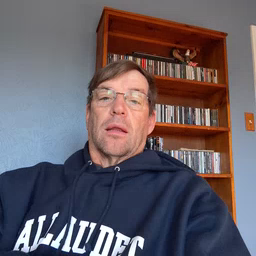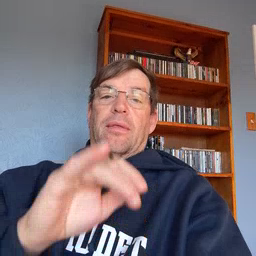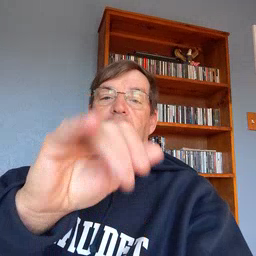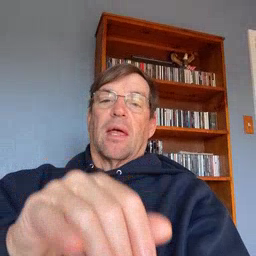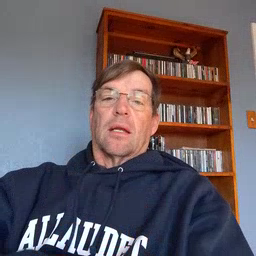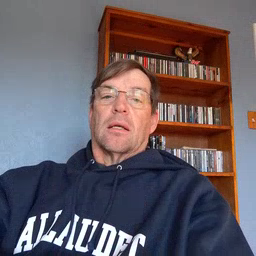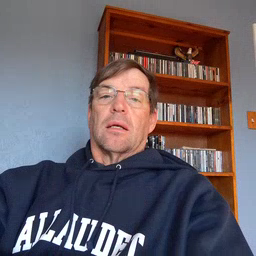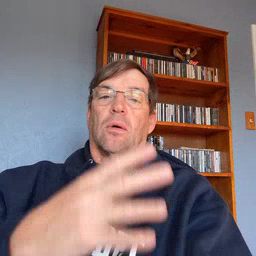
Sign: that